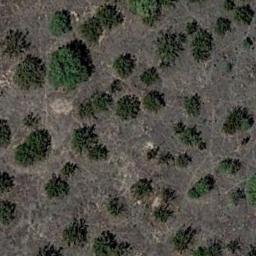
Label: chaparral